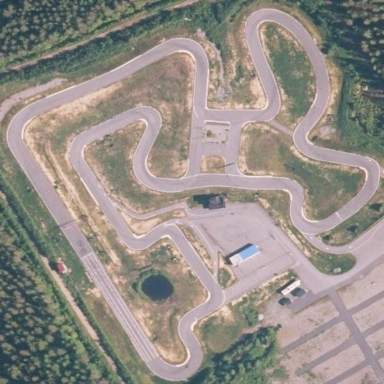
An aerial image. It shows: Asphalt raceway designed for karting sports.